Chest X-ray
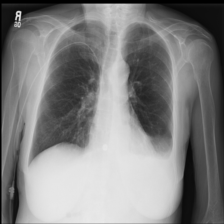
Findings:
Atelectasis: negative
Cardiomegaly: negative
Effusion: negative
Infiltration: negative
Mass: negative
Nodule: negative
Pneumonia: negative
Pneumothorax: negative
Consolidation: negative
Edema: negative
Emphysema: negative
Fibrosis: negative
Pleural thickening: negative
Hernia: negative